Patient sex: F
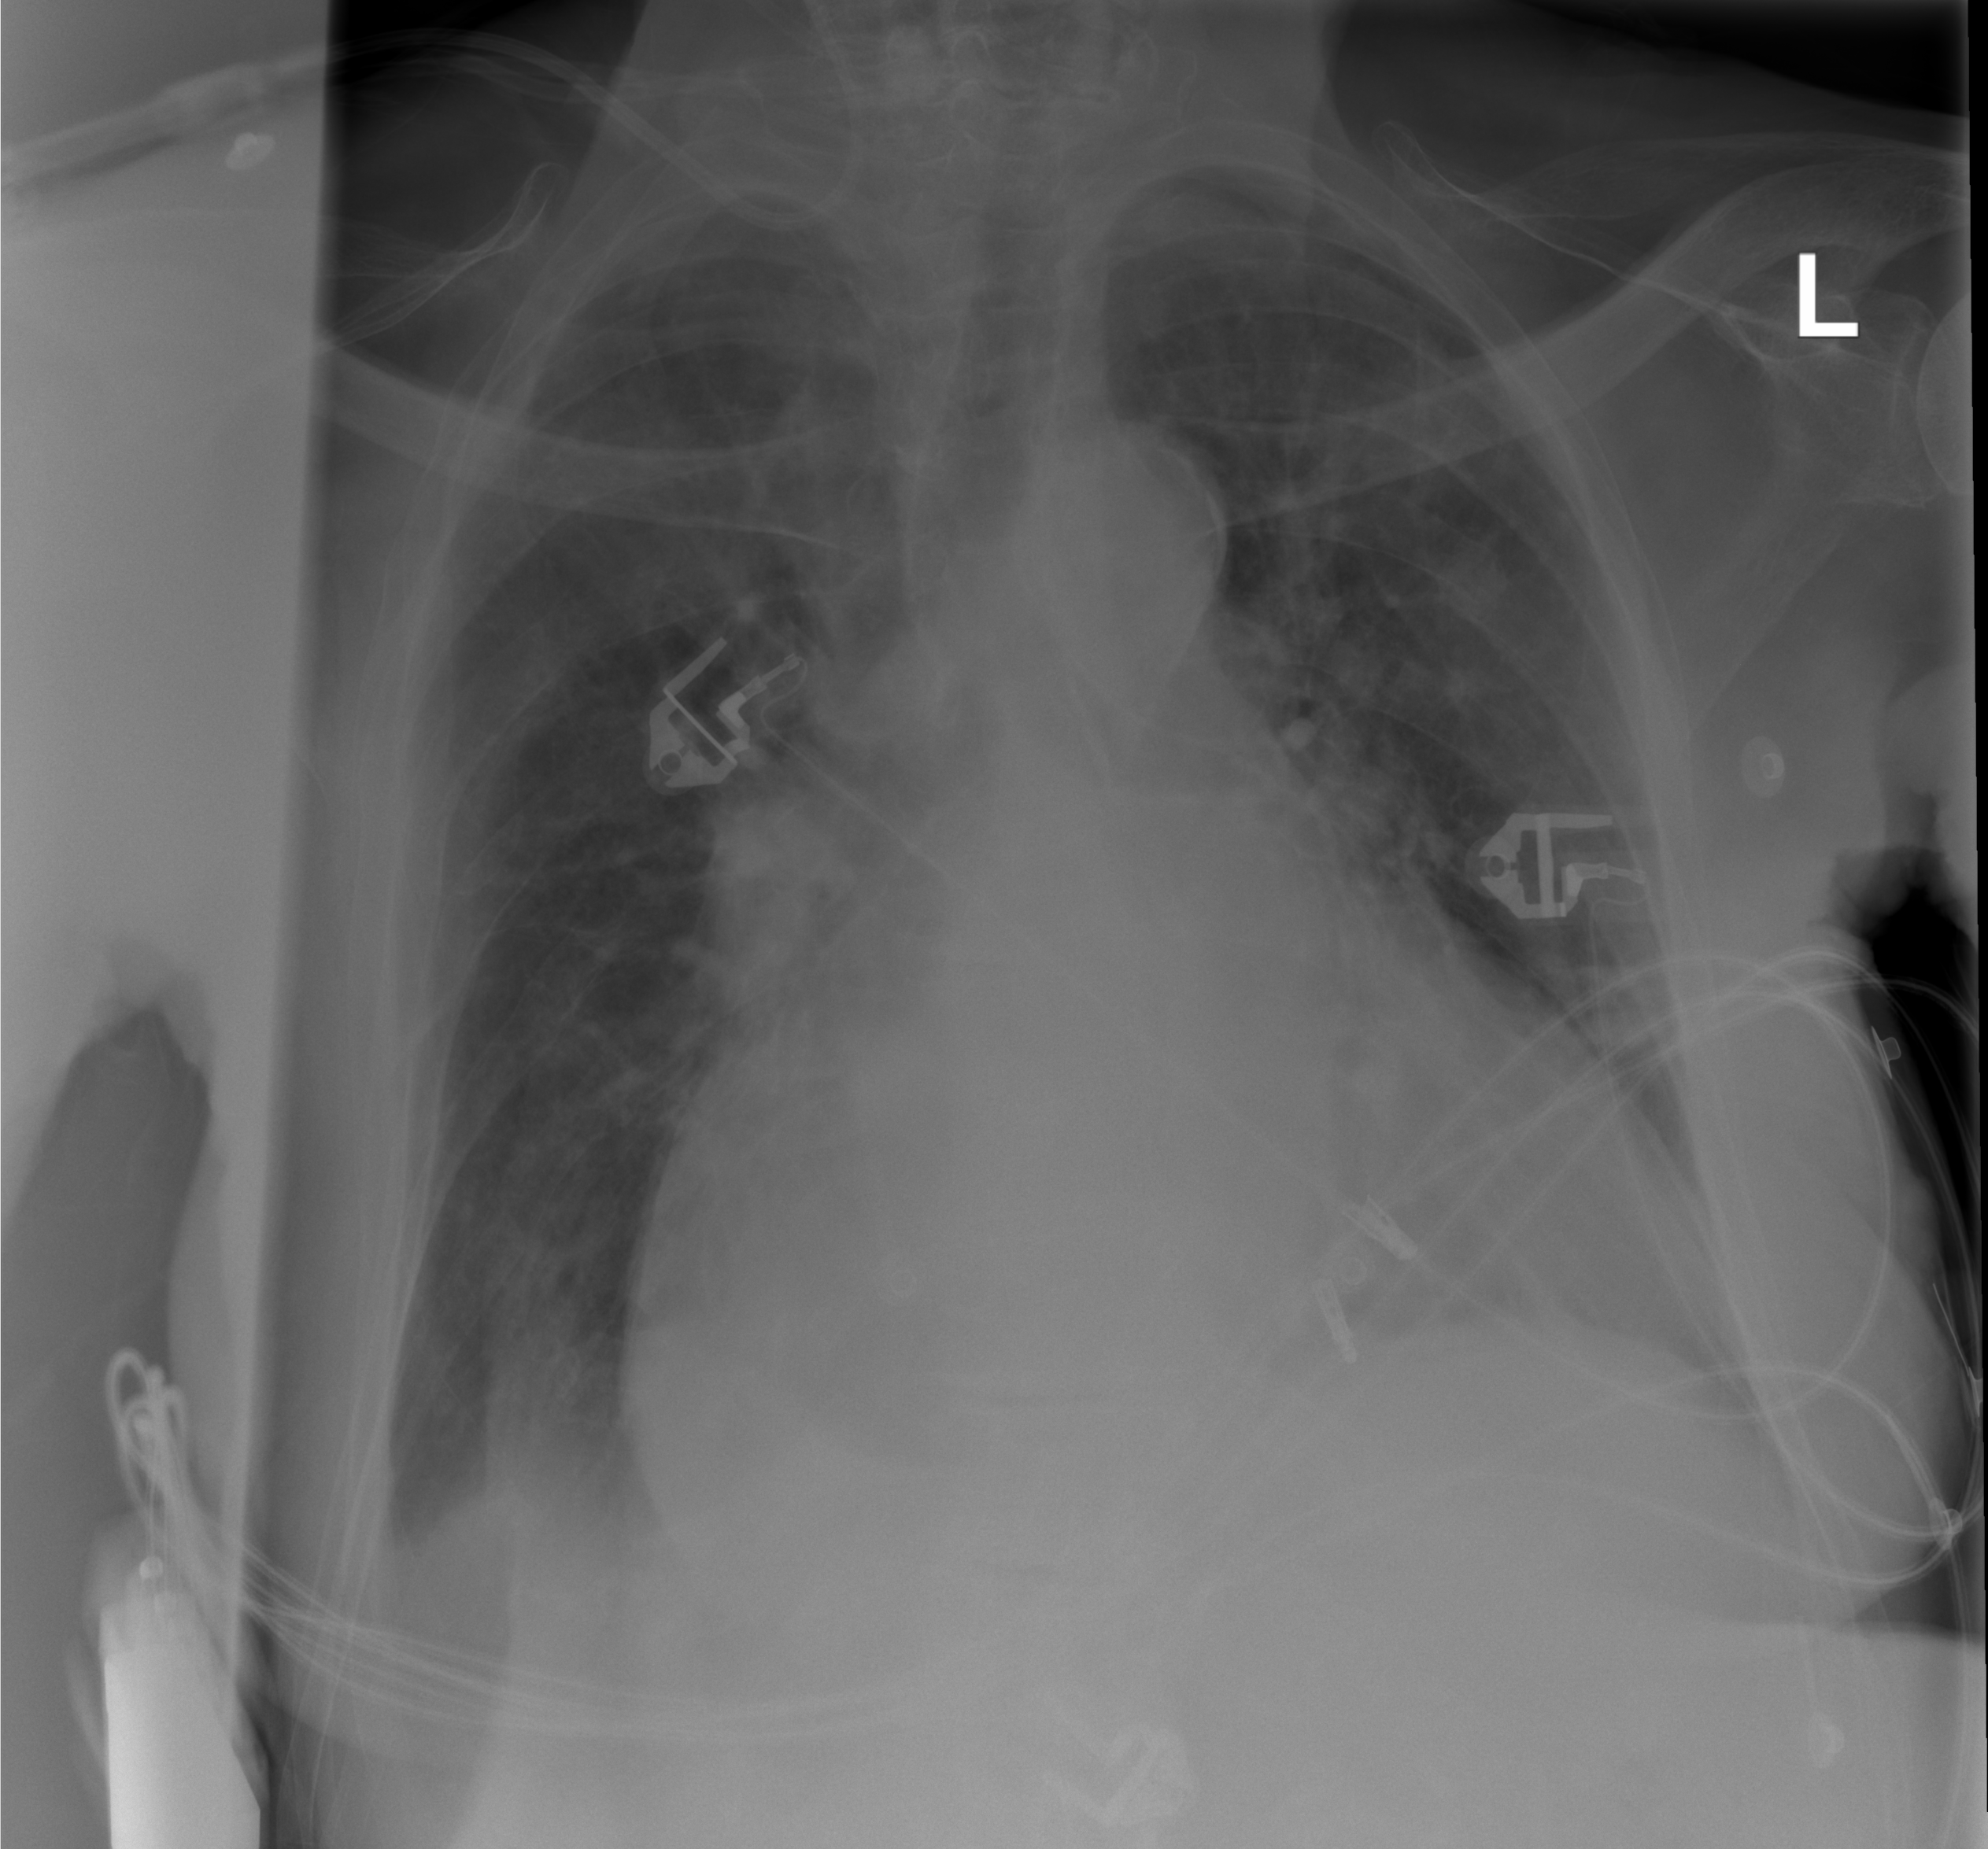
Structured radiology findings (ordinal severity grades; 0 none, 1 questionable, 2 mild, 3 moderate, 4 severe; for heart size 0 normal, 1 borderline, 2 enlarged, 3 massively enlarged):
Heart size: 3
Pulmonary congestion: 2
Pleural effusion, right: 2
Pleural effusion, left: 2
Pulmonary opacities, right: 0
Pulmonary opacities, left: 0
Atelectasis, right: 2
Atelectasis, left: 2